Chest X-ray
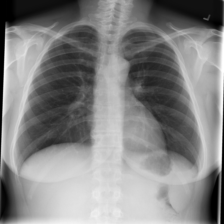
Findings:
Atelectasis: negative
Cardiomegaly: negative
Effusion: negative
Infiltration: positive
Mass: negative
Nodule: negative
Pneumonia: negative
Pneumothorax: negative
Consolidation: negative
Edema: negative
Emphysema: negative
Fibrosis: negative
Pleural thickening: negative
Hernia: negative